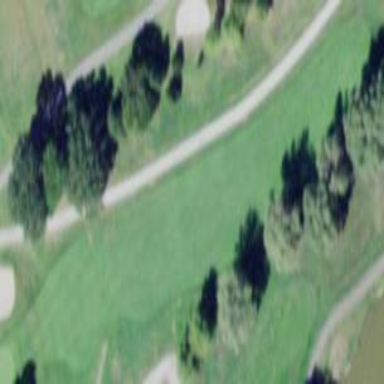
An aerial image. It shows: Scenic golf fairway.